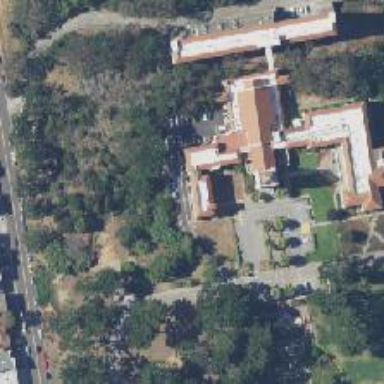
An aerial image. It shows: University building.